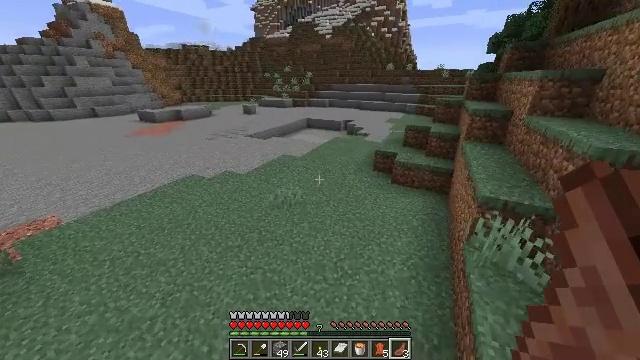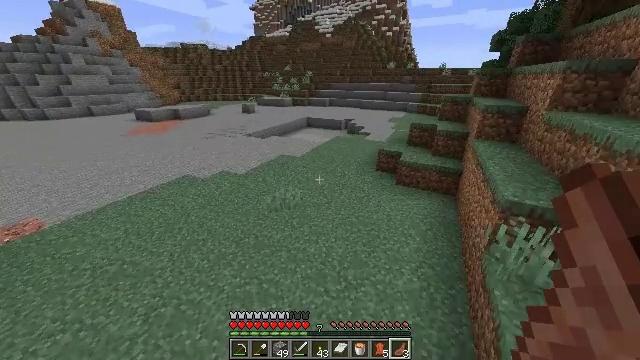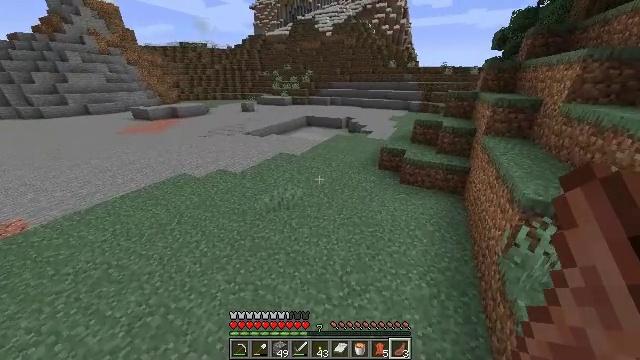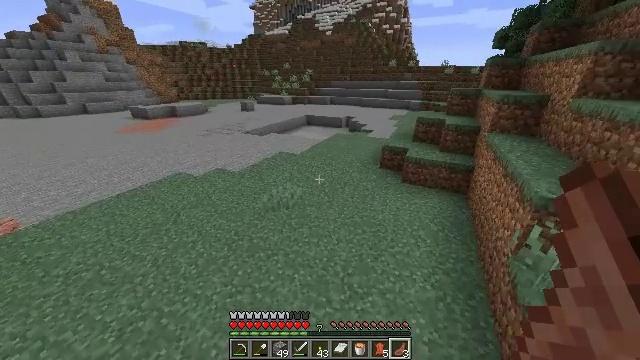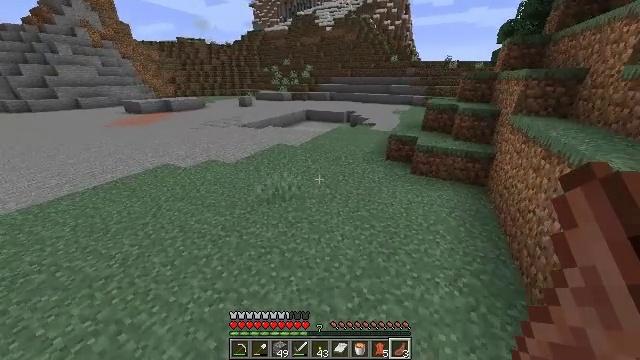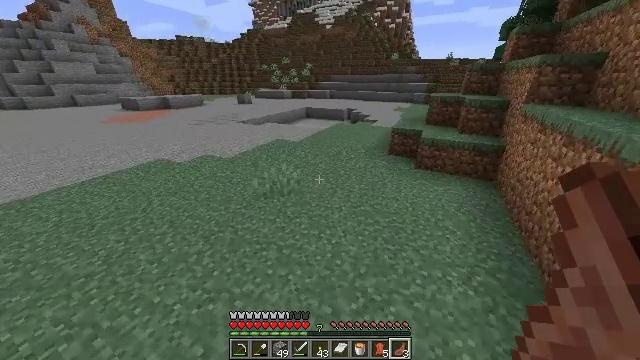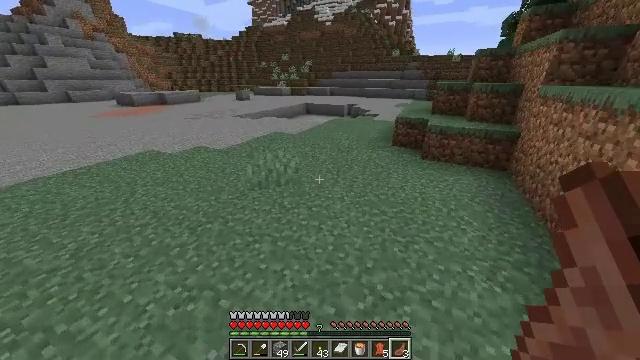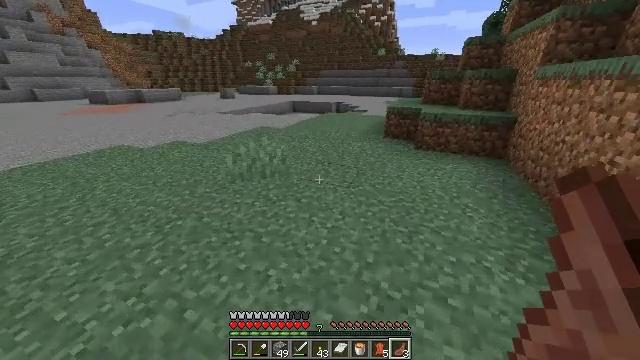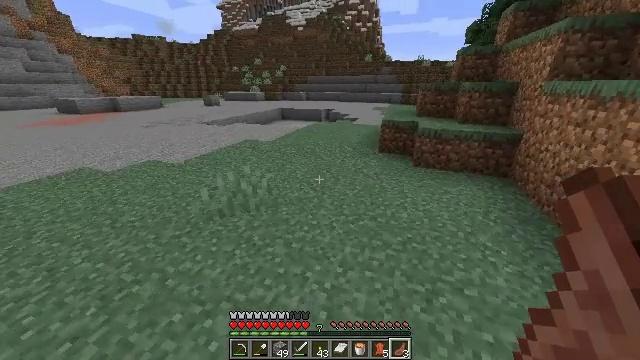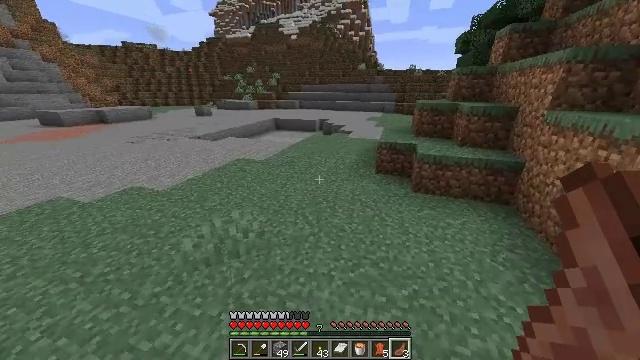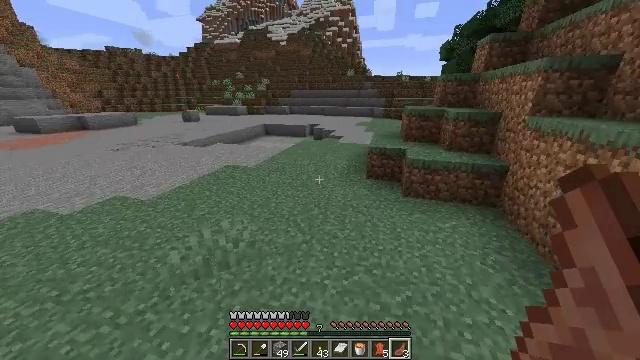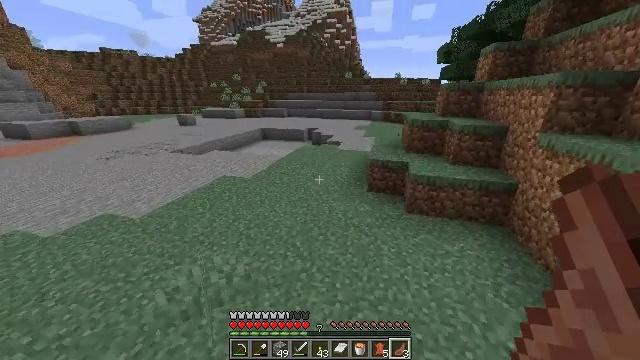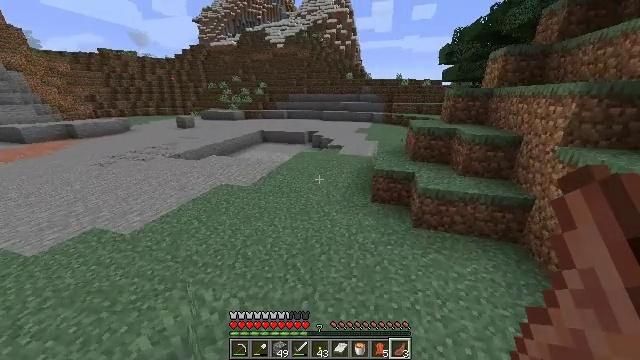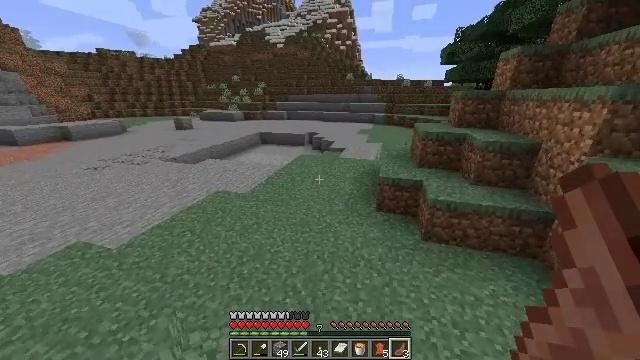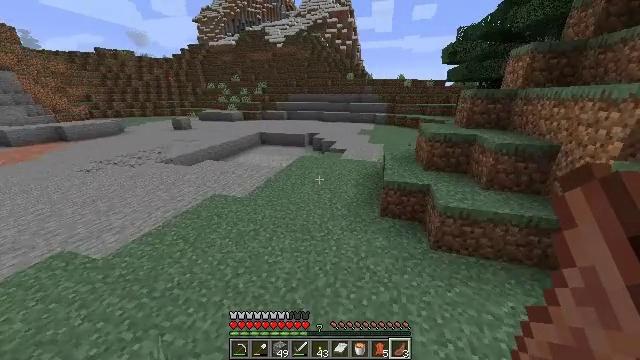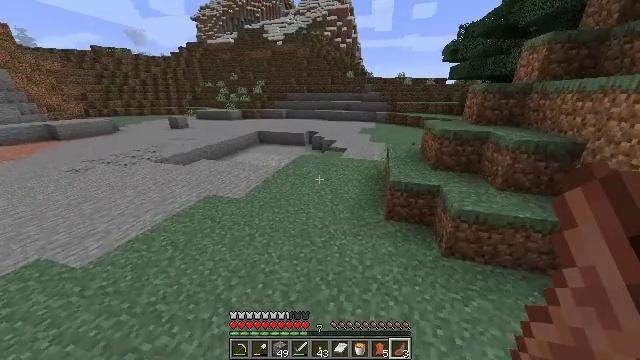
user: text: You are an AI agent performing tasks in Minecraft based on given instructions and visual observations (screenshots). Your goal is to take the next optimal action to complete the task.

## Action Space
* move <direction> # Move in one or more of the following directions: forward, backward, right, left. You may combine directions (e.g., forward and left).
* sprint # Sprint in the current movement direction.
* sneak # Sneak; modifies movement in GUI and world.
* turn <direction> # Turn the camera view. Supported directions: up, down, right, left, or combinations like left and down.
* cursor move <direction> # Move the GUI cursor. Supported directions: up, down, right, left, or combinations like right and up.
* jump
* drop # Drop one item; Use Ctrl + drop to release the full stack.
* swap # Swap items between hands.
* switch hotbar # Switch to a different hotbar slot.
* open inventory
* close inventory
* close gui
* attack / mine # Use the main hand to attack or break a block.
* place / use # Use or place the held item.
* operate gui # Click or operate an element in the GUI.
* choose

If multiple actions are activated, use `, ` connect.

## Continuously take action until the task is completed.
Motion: motion action
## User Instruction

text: Collect red sand from a desert biome.
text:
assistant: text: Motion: move forward, sprint, jump
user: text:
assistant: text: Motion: move forward, sprint, jump
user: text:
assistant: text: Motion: move forward, sprint, jump
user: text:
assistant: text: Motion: move forward, sprint, jump
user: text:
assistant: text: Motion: move forward, sprint, jump
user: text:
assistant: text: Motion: move forward, sprint, jump
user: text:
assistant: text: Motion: move forward, sprint, turn right, jump
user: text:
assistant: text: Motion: move forward, sprint, turn right, jump
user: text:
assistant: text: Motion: move forward, sprint, turn right and up, jump
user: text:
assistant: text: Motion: move forward, sprint, turn right and up, jump
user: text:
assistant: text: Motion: move forward, sprint, jump
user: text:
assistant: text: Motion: move forward, sprint, jump
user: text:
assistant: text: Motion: move forward, sprint, jump
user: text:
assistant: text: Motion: move forward, sprint, jump
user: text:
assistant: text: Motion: move forward, sprint, jump
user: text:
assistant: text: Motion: move forward, sprint, jump
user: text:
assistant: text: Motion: move forward, sprint, jump
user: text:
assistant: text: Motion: move forward, sprint, jump
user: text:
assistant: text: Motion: move forward, sprint, jump
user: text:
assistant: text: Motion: move forward, sprint, jump
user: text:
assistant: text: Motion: move forward, sprint, turn right, jump
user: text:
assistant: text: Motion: move forward, sprint, turn right, jump
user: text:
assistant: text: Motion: move forward, sprint, turn right, jump
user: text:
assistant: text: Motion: move forward, sprint, turn right, jump
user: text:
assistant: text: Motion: move forward, sprint, jump
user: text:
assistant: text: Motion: move forward, sprint, jump
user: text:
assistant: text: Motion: move forward, sprint, jump
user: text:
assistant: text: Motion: move forward, sprint, jump
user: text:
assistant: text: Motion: move forward, sprint, jump
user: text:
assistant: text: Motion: move forward, sprint, jump